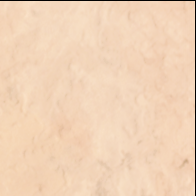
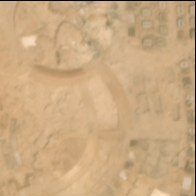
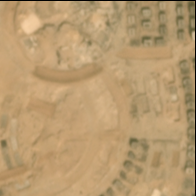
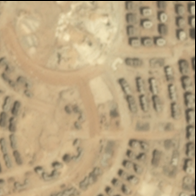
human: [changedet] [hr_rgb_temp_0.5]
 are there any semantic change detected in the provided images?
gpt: some roads and several houses are built on bareland .

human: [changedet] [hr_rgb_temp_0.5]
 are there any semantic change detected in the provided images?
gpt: some roads and many houses are built .

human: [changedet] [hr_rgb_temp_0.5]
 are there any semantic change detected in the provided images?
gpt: some houses are built on bareland .

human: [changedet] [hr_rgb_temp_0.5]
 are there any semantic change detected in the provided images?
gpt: a construction site with a house appears .

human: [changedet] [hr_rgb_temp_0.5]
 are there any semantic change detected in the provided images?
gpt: some intersecting roads and several arranged houses appeared in the scene .